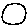
Label: moon